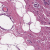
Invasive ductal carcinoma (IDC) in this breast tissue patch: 1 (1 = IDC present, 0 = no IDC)